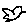
Label: bird